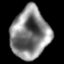
Tissue: lung
Cell type: Others
Senescence score: 0.1504
Nuclear area (px): 1889
Mean DAPI intensity: 132.258